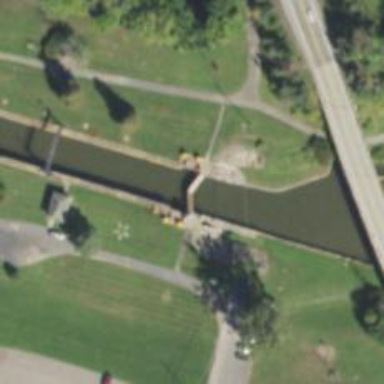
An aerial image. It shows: Lock gate on waterway.